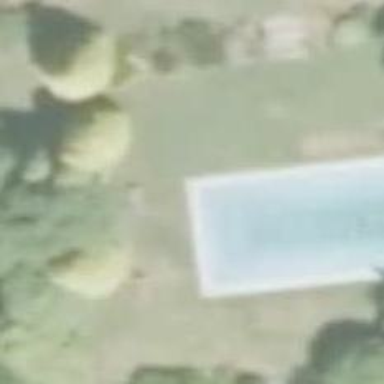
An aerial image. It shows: Swimming pool located in leisure land.